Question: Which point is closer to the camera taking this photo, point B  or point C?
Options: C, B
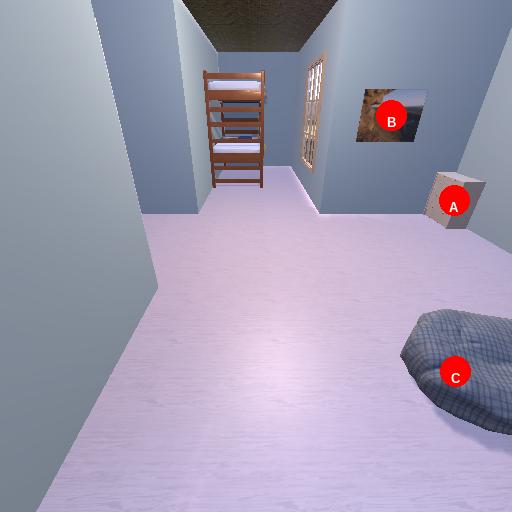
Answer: C